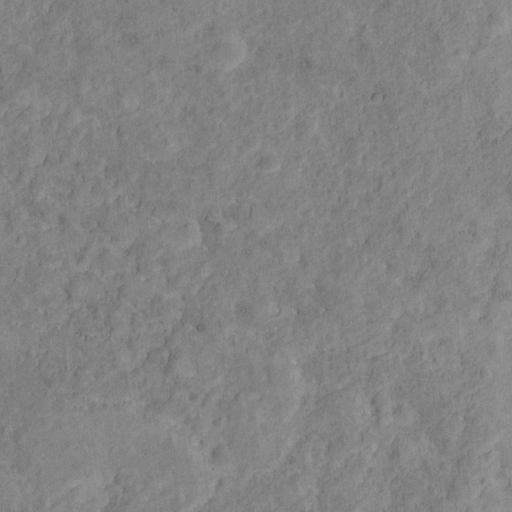
Classes present: Background